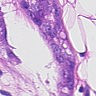
Metastatic tissue present: yes